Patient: sex M, age 62
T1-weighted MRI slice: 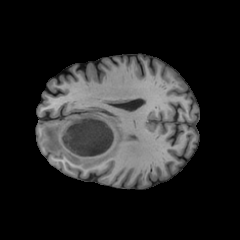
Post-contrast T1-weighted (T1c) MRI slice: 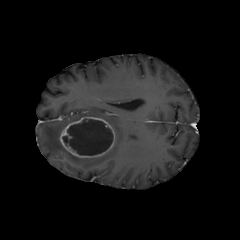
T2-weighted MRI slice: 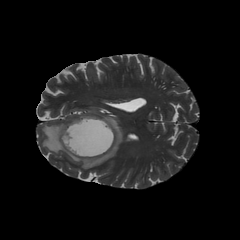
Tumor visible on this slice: yes
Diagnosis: Glioblastoma, IDH-wildtype
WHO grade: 4